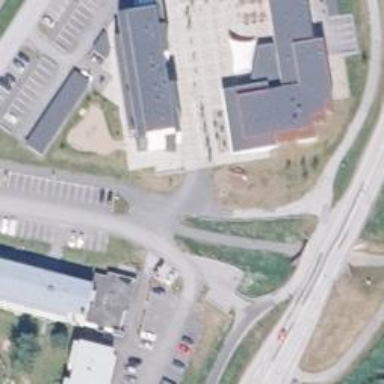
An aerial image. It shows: Asphalt cycleway.